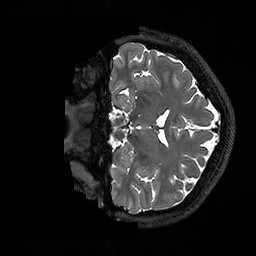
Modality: T2w
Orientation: coronal
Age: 45
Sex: female
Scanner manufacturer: ge
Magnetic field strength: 3 T
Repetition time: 3.202 s
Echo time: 0.06683 s